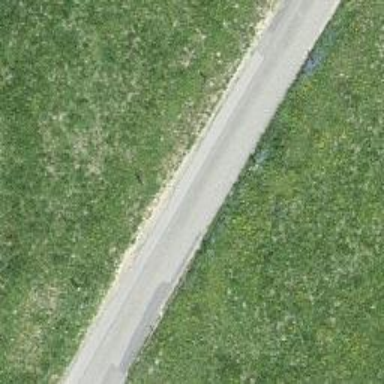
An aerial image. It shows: Unclassified road with asphalt surface.